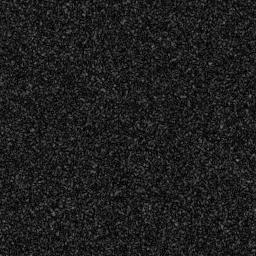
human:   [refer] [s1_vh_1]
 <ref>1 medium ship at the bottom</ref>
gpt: <box>[[52, 69, 58, 87, 0]]</box>